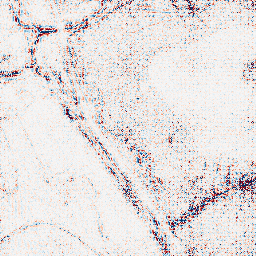
Category: wavelet
Decomposition family: wavelet_biorthogonal
Decomposition parameters: wavelet: bior5.5
level: 2
Upsampling method: regularized
Upsampling parameters: scale: 4
lambda_reg: 0.1
Upsampling scale: 4